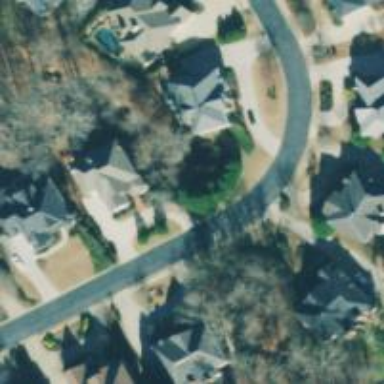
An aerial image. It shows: Residential road with asphalt surface and sidewalk on the left.